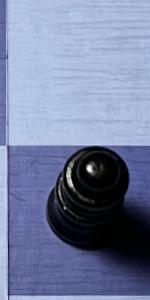
Label: Queen_Black